Question: I'm implementing a contact list in a Phonegap iOS app and was wondering how to best implement an alphabetical quick scroll? Thank you! (see the right side of the screenshot below)

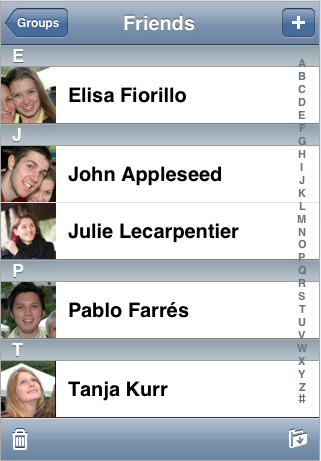
Answer: Apple calls this feature 'section index navigation' of an iOS UITableView [1].
Here are some CSS/HTML/JS Implementations:
-SenchaTouch has a really nice implementation. Demo at [2] under "grouped" list.
-Some jsfiddles posted in response to another SO question [3].
-Another implementation (demo doesn't appear to work though) [4].
<URL>
<URL>
<URL>